Question: I have a class named Wallet, I created instance of that class in my main code by passing three parameters (Objects already on my form that will be populated with data from the user at a later time, not right away):
'''
Dim myWallet As New Wallet(DataGridView1, DateTimePicker1, "StatementsLog.dat")
'''

As you can see, the object that was suppose to reference the original object from the form is empty? I thought that if i passed by reference (as shown below) that the object will always show the data, and that would allow me to read it as shown in the screenshot above:
'''
Public Sub New(ByRef Data As DataGridView, ByRef _Date As DateTimePicker, Optional ByVal StatementsFileName As String = "defaultLog.txt")
'This constructor takes in references to use in class as private
holdPath = StatementsFileName
holdData = Data
holdDate = _Date
End Sub
'''
'''
Option Strict On
Imports System
Imports System.IO
Public Class Wallet
Private lcheckNumber As Integer = Nothing
Private lcheckAmount As Decimal = Nothing
Private ldepositAmount As Decimal = Nothing
Private lfee As Decimal = Nothing
Private lDescription As String = Nothing
Private holdDate As New DateTimePicker
Private holdData As New DataGridView
Private holdPath As String = vbNullString
'Default Constructor
Public Sub New()
holdPath = "defaultLog.txt"
End Sub
Public Sub New(ByRef _Data As DataGridView, ByRef _Date As DateTimePicker, Optional ByVal StatementsFileName As String = "defaultLog.txt")
'This constructor takes in references to use in class as private
holdPath = StatementsFileName
holdData = _Data
holdDate = _Date
End Sub
'Function Check - Deduct the amount from account and returns current balance.
Public Function Check(ByVal CheckNumber As Integer, ByVal CheckAmount As Decimal, ByVal Description As String) As Decimal
Try
lcheckNumber = CheckNumber
lcheckAmount = CheckAmount
lDescription = Description
lfee = 0D
Dim _file As New FileStream(holdPath, FileMode.Append, FileAccess.Write)
Using file As New StreamWriter(_file)
file.WriteLine(holdDate.Value.ToString & "," & lDescription.ToString & "," & lcheckNumber.ToString & "," & lfee.ToString & "," & lcheckAmount.ToString)
End Using
Catch e As IOException
MessageBox.Show(e.ToString)
End Try
Return 0D
End Function
'''
'''
Option Strict On
Imports WalletProgram.Wallet
Public Class Form1
Dim myWallet As New Wallet(DataGridView1, DateTimePicker1, "StatementsLog.dat")
Private Sub Form1_Load(ByVal sender As System.Object, ByVal e As System.EventArgs) Handles MyBase.Load
optCheck.Checked = True
'Just test data for DataGridView1
DataGridView1.Rows.Add(New String() {"12/21/1986", "Test", "44554", "44.22", "45.12"})
End Sub
Private Sub cmdAddTransaction_Click(sender As System.Object, e As System.EventArgs) Handles cmdAddTransaction.Click
If optCheck.Checked Then
lblAvailableFunds.Text = FormatCurrency(myWallet.Check(CInt(Trim(txtCheck.Text)), CDec(Trim(txtMoney.Text)), txtDescription.Text))
End If
End Sub
End Class
'''
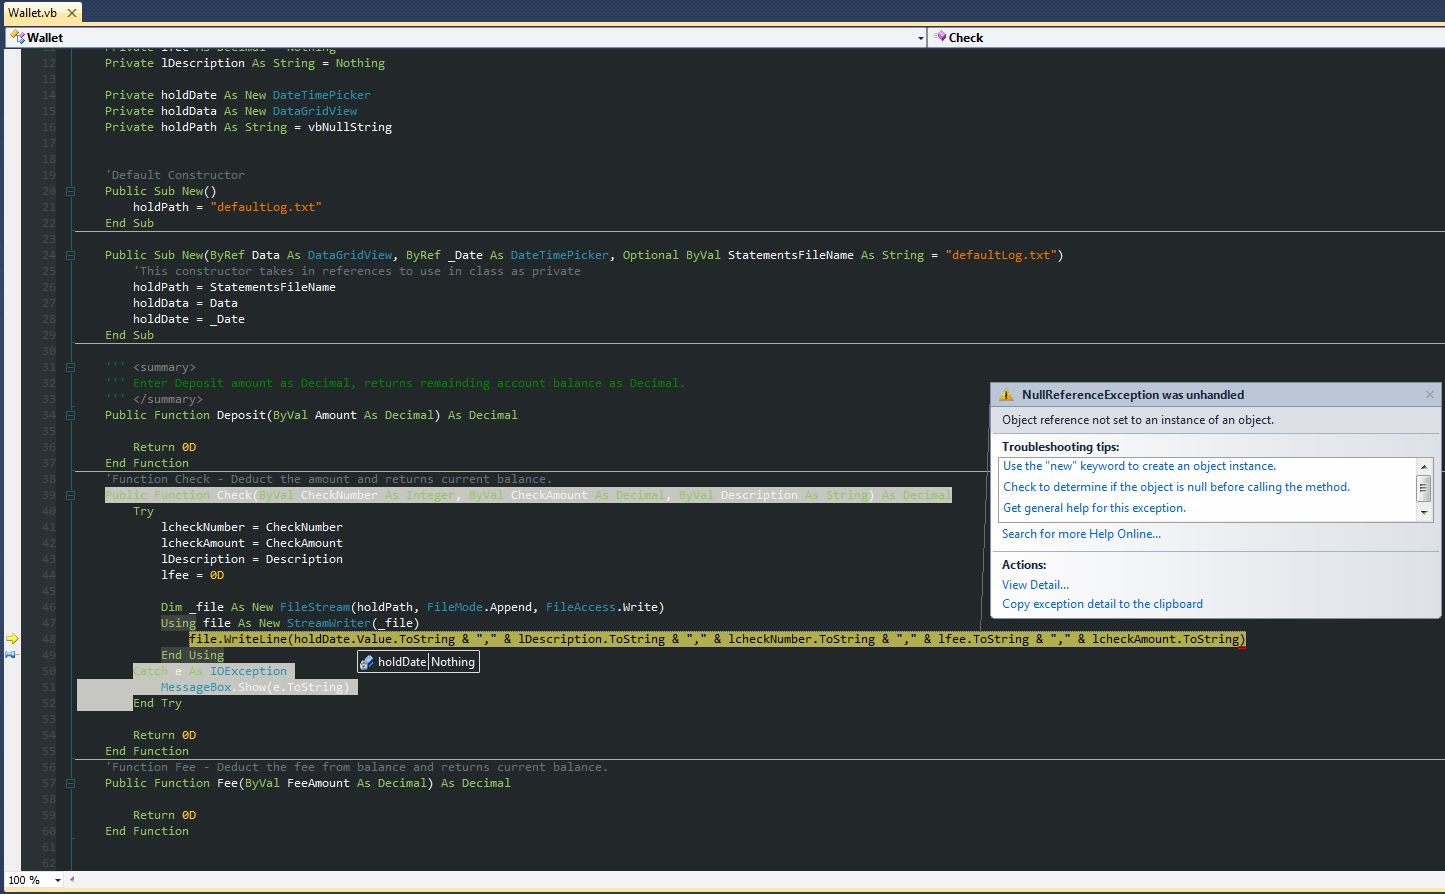
Answer: The problem is most likely here:
'''
Public Class Form1
Dim myWallet As New Wallet(DataGridView1, DateTimePicker1, "StatementsLog.dat")
'''
That will compile, but those objects haven't been created yet since it happens the form's 'InitializeComponent' routine gets called.
Try changing the declaration to this:
'''
Public Class Form1
Dim myWallet As Wallet
Protected Overrides Sub OnLoad(e As System.EventArgs)
_Wallet = New Wallet(DataGridView1, DateTimePicker1)
MyBase.OnLoad(e)
End Sub
End Class
'''
where the Wallet class gets created after the controls have been created.